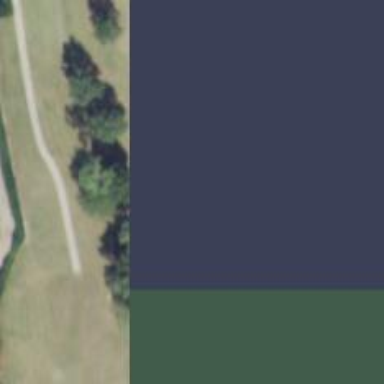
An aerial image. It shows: Golf hole.